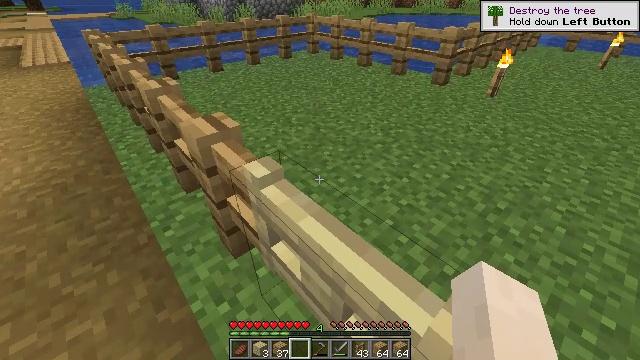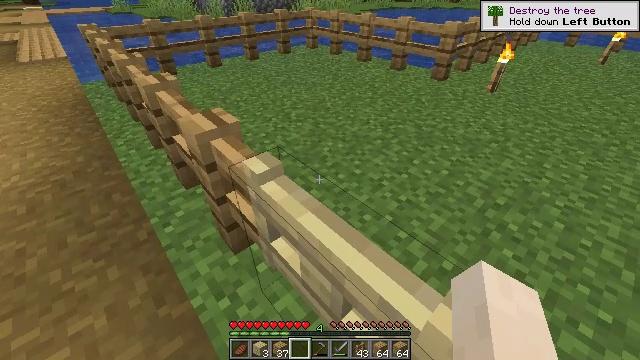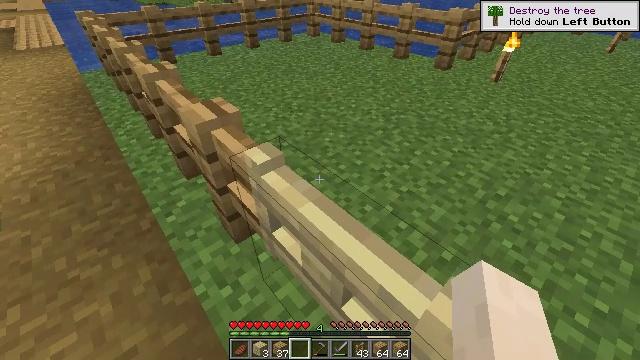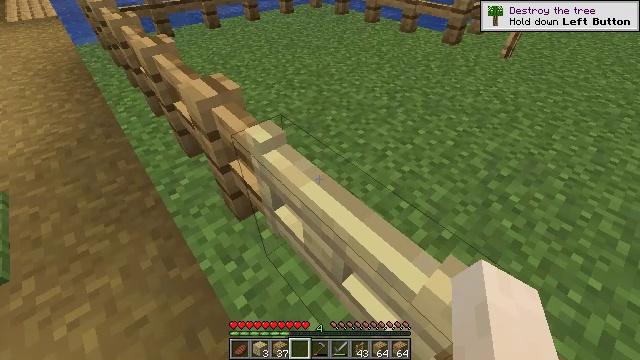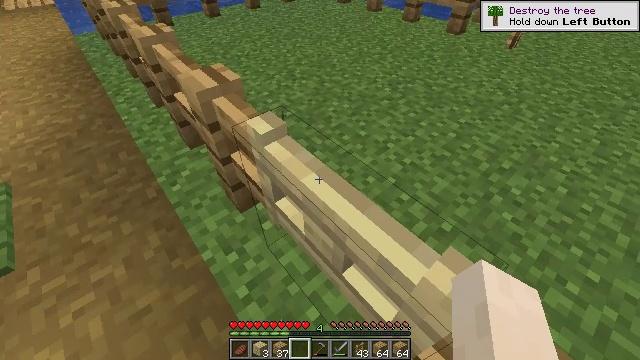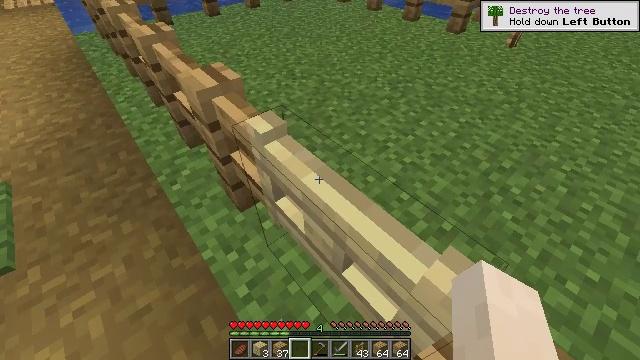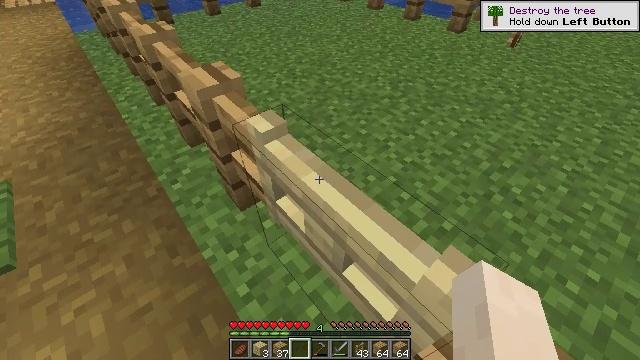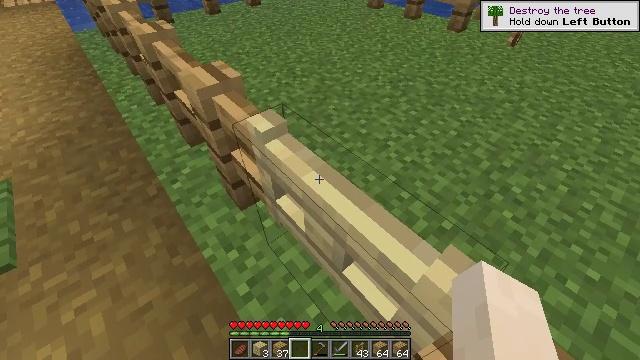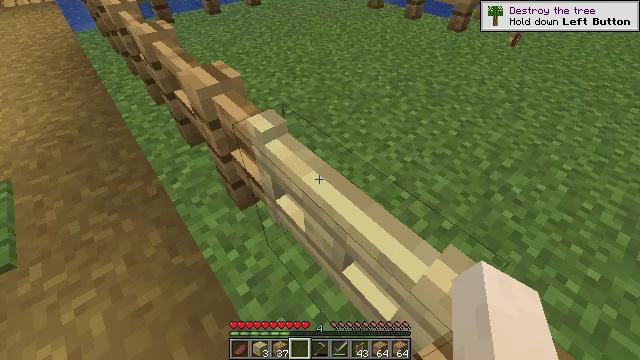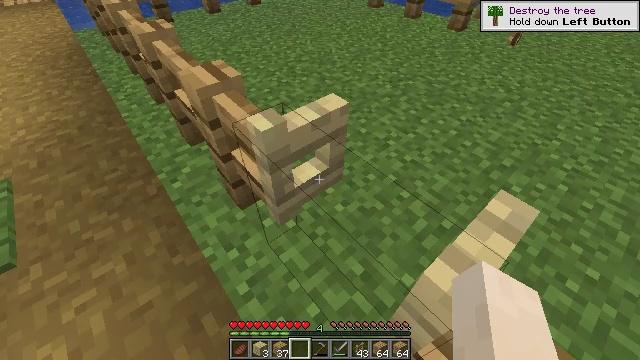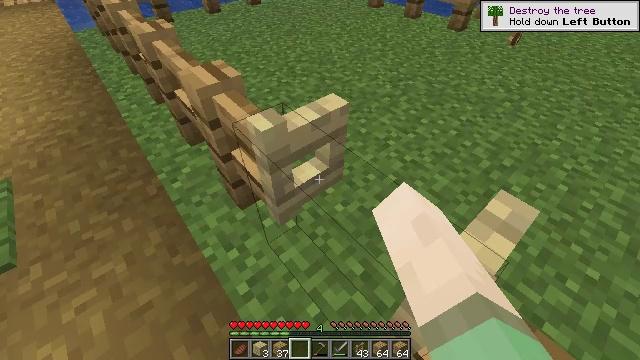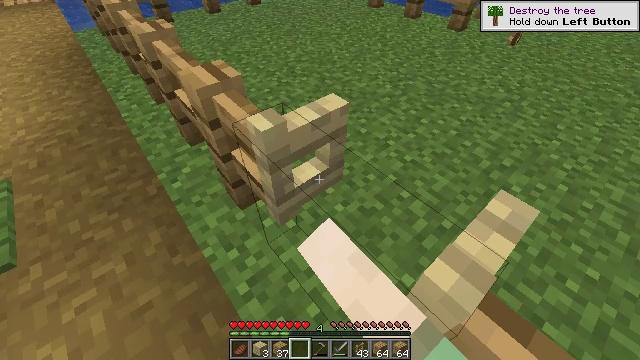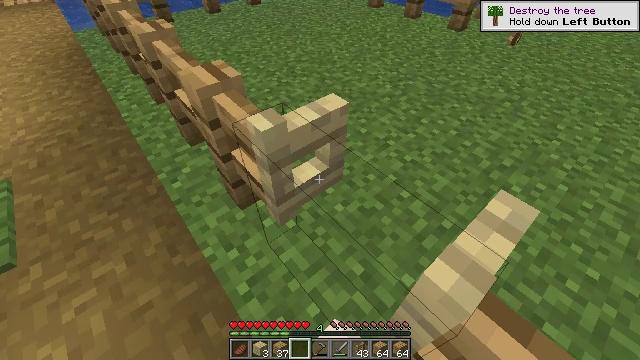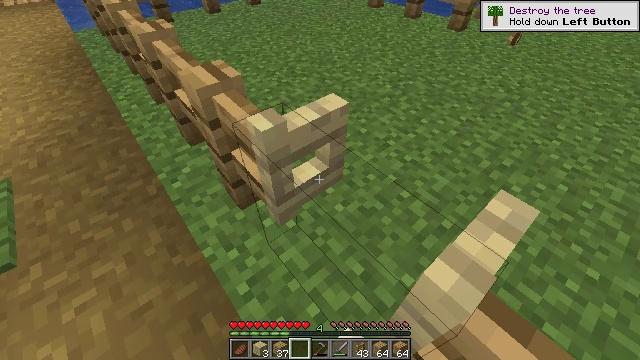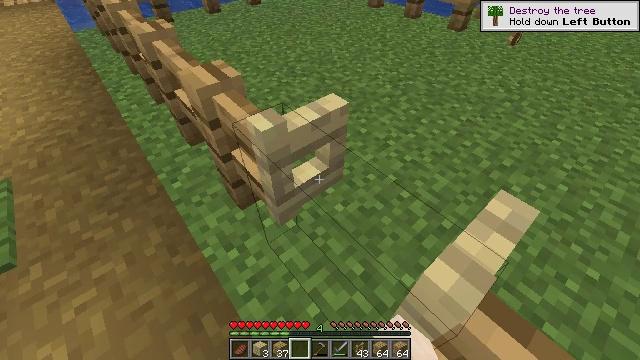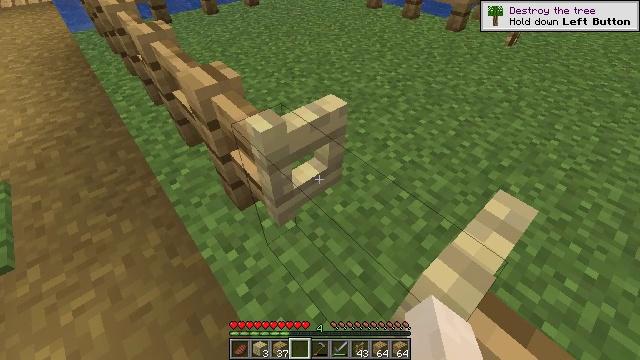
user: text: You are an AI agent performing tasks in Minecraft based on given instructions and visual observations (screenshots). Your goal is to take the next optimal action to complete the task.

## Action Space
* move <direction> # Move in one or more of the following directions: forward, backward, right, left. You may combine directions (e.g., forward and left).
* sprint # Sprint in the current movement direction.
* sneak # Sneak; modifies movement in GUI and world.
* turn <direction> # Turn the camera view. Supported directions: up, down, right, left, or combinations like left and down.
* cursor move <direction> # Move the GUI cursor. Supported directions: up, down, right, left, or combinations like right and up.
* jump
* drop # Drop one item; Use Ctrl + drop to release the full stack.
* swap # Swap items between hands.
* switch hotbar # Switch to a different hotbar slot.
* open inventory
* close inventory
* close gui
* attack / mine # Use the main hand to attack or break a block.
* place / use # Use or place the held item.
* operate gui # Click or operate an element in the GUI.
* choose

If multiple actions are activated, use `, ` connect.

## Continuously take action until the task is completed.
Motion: motion action
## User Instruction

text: Make an oak slab in the crafting table using planks.
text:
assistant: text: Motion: no_op
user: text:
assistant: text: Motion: turn down
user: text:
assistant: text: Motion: turn down
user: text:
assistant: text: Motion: turn down
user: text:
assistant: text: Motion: no_op
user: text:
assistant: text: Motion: no_op
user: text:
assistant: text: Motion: no_op
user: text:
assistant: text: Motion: no_op
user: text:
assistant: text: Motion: use / place
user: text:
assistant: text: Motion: use / place
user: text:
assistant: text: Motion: use / place
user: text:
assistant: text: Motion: use / place
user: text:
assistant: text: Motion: no_op
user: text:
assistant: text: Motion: no_op
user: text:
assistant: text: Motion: no_op
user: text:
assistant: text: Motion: turn right
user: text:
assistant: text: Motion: sprint, turn right and up
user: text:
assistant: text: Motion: move forward, sprint, turn right and up
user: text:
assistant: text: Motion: move forward, sprint, turn right and up
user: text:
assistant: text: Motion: move forward, sprint, turn right
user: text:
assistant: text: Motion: move forward, sprint, turn right and up
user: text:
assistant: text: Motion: move forward, sprint, turn right and up
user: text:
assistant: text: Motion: move forward, sprint, turn right
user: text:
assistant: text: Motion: move forward, sprint, turn right and up
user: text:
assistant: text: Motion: move forward, sprint, turn right and up
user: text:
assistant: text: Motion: move forward, sprint, turn right and up
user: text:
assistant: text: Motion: move forward, sprint, turn right and up
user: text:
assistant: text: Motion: move forward, sprint, turn right and up
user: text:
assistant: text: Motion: sprint, turn right and up
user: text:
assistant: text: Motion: turn right and up